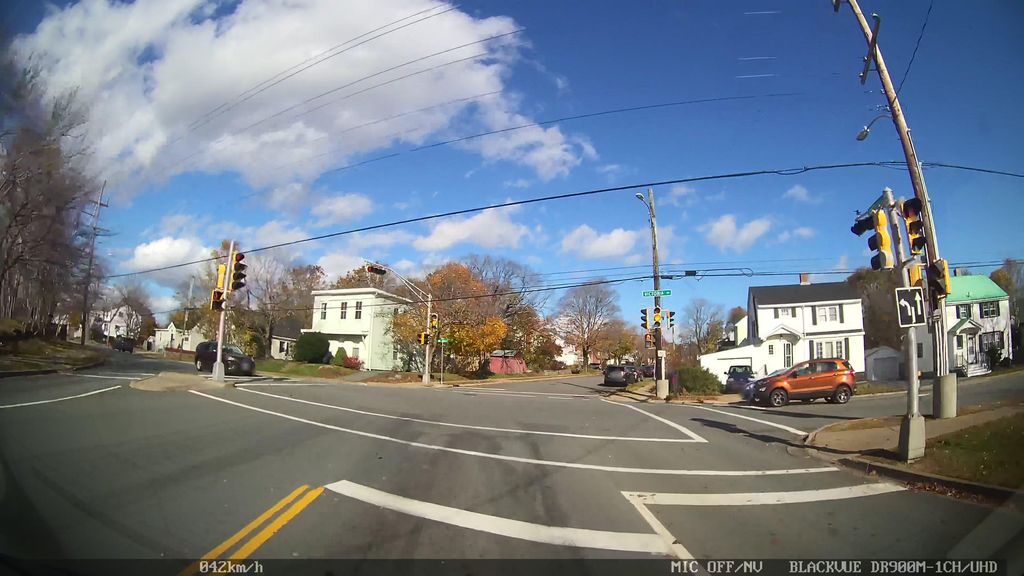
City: halifax